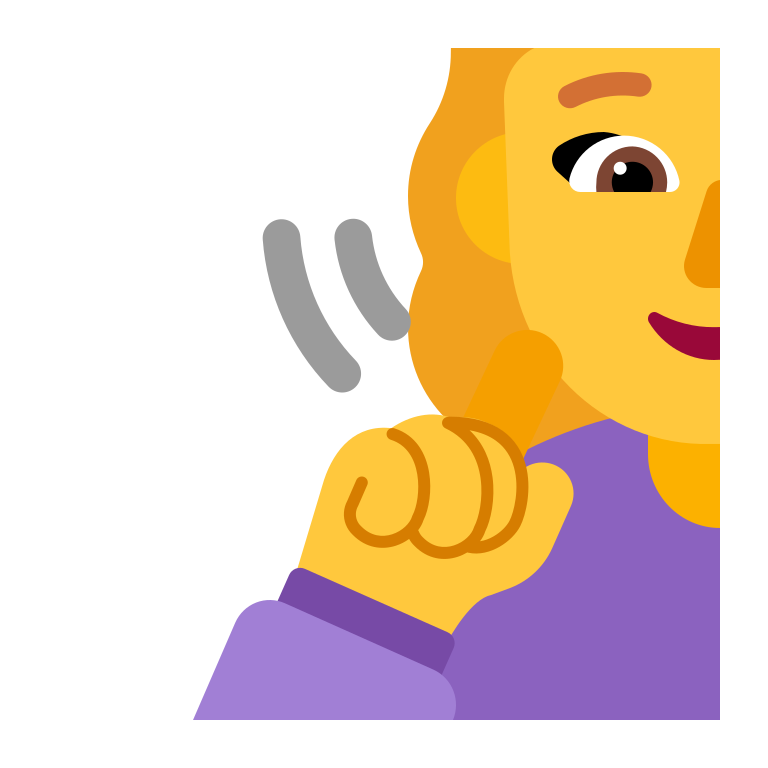
man deaf flat default